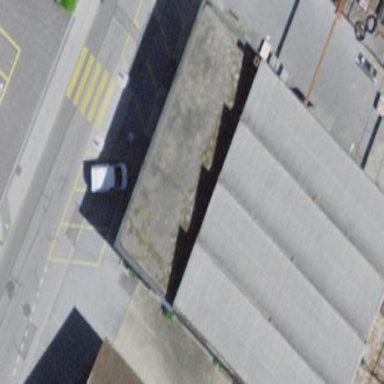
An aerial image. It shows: Transportation building with flat roof.